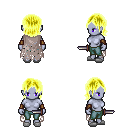
a pixel art fantasy rpg character, female body template, dark elf, purple skin, gray tattered cape, teal pants, gold long bangs hairstyle, leather bracers, white slippers, dagger, four views (front, back, left, right), 2x2 character sprite sheet, small pixel art, hard edges, no anti-aliasing